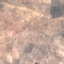
Label: PermanentCrop